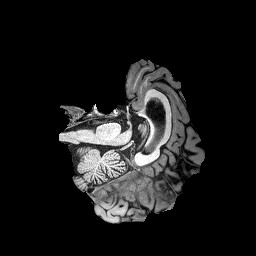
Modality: T1w
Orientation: axial
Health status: healthy